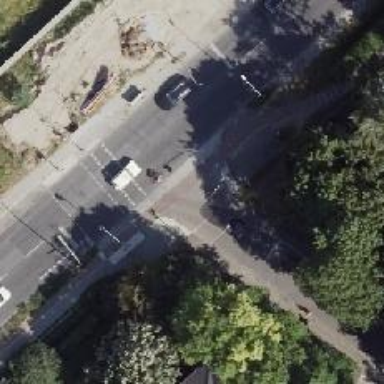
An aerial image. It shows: Crossing with traffic signals.